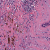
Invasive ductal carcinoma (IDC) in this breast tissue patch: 0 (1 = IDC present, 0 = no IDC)